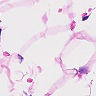
Metastatic tissue present: no